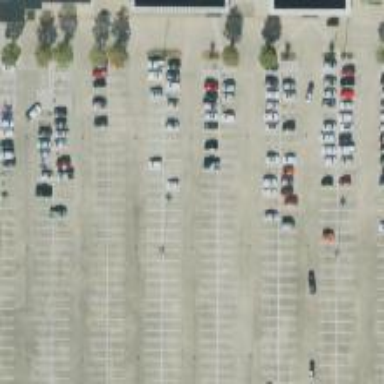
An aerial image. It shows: Parking space is available.